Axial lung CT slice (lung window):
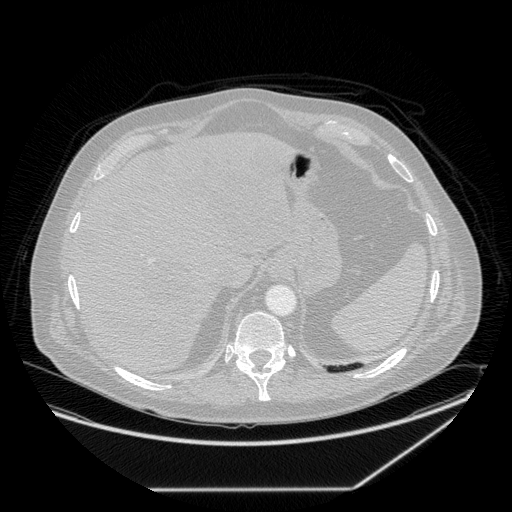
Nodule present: no